Question: I have the following three-dimensional bit array(for a bloom filter):
'''
unsigned char P_bit_table_[P_ROWS][ROWS][COLUMNS];
'''

the P_ROWS's dimension represents independent two-dimensional bit arrays(i.e, P_ROWS<URL>.
I really need to improve the performance of the search because the program does a lot of it.
I will be happy to give more details of my bit table implementation if required.
Sorry for the poor language.
Thanks for your help.
EDIT:
The bit grouping could be done in the following format:
Assume the array to be :
'''
unsigned char P_bit_table_[P_ROWS][ROWS][COLUMNS]={{(a1,a2,a3),(b1,b2,b3),(c1,c2,c3))},
{(a1,a2,a3),(b1,b2,b3),(c1,c2,c3))},
{(a1,a2,a3),(b1,b2,b3),(c1,c2,c3))}};
'''
As you can see all the rows --on the third dimension-- have similar data. What I want after the grouping is like; all the a1's are in one group(as just one entity so that i can compare them with another bit for checking if they are on or off ) and all the b1's are in another group and so on.
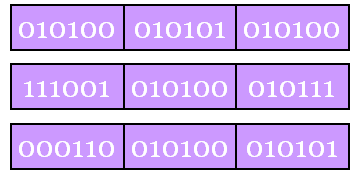
Answer: ### Re-use Other People's Algorithms
There are a ton of <URL> and specialized algorithms for finding the next true or false bit, that are rather independent of how you structure your data.
Reusing algorithms that other people have written can really speed up computation and lookups, not to mention development time. Some algorithms are so specialized and use computational magic that will have you scratching your head: in that case, you can take the author's word for it ().
### Take Advantage of CPU Caching and Multithreading
I personally reduce my multidimensional bit arrays to one dimension, optimized for expected traversal.
In your case, I would also think deeply about the mutability of the data and whether you want to put locks on blocks of bits. With 100MBs of data, you have the potential of running your algorithms in parallel using many threads, if you can structure your data and algorithms to avoid contention.
You may even have a model if you divide up ownership of the blocks of data by thread so no two threads can read or write to the same block. It all depends on your requirements.
Now is a good time to think about these issues. But since no one knows your data and usage better than you do, you must consider design options in the context of your data and usage patterns.